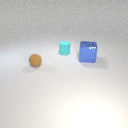
small cyan rubber cylinder to the left of large blue metal cube